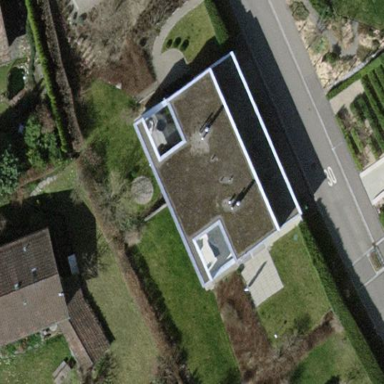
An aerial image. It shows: Building part with flat roof.